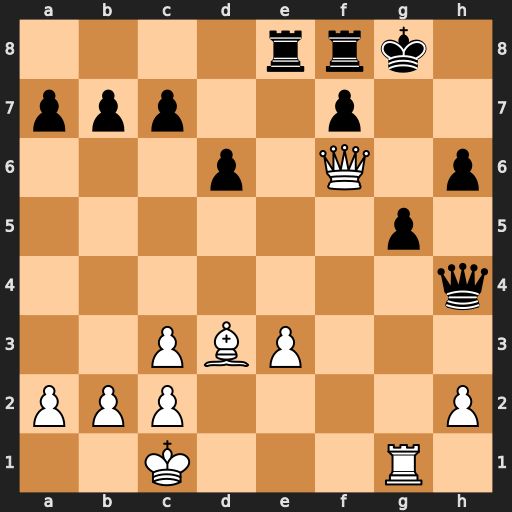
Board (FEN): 4rrk1/ppp2p2/3p1Q1p/6p1/7q/2PBP3/PPP4P/2K3R1
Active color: w
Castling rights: -
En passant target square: -
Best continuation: Qf5 Kg7 Rf1